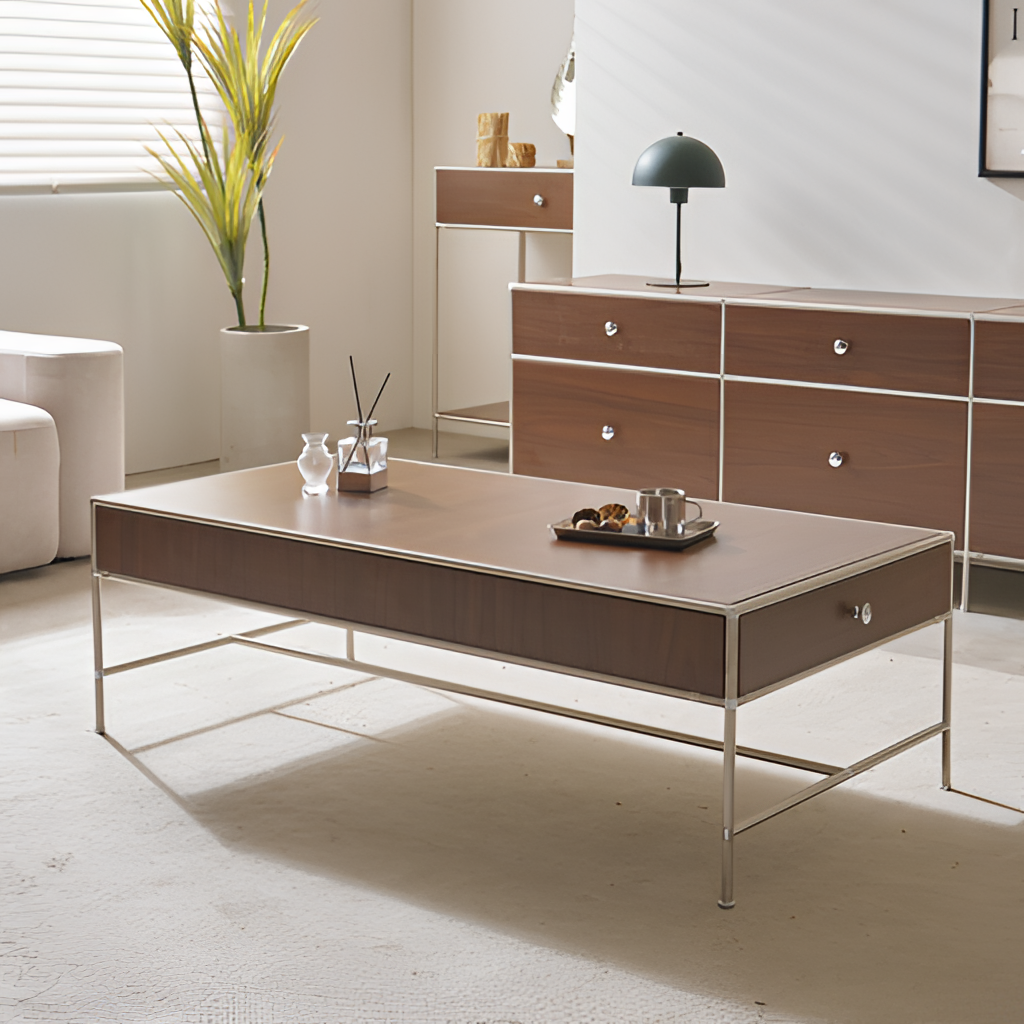
brown wood coffee table, living room, paint wallpaper, with solid pattern, tile flooring, with large square pattern, contemporary